Interaction volume radius: 10 \u00c5
Interaction volume height: 15 \u00c5
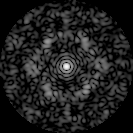
Disorder parameter: 0.694